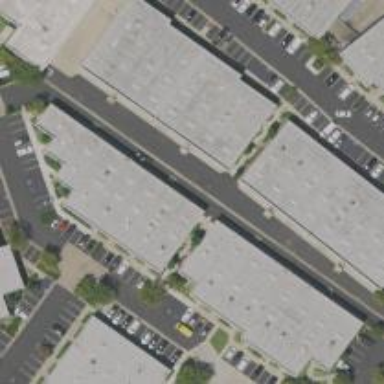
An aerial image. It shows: Commercial building.